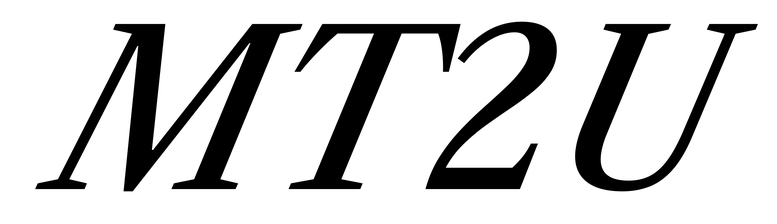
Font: LibreCaslonText-Italic_Medium_Italic